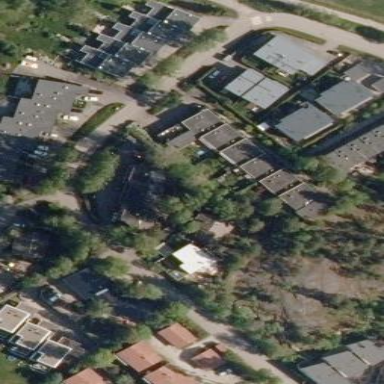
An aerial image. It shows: Residential building designed as terrace.